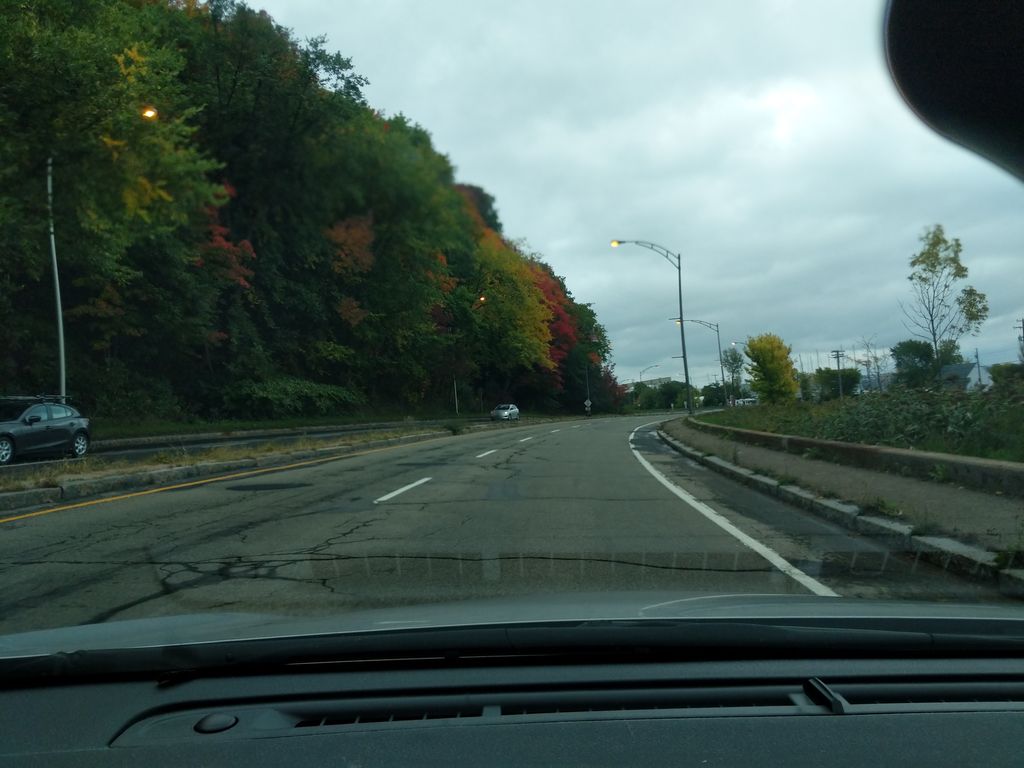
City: quebec_city